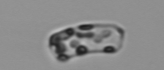
Label: Guinardia_striata